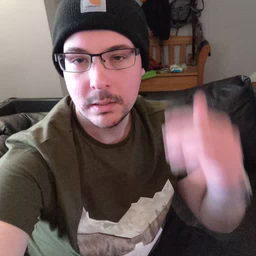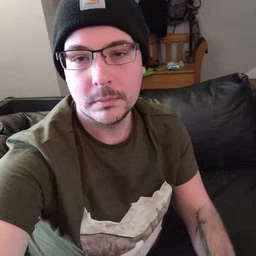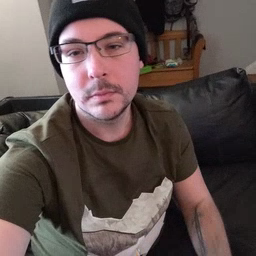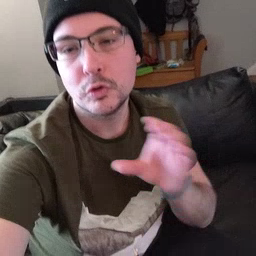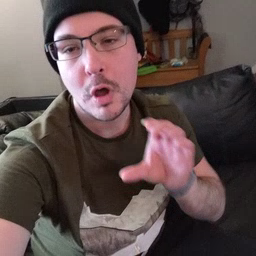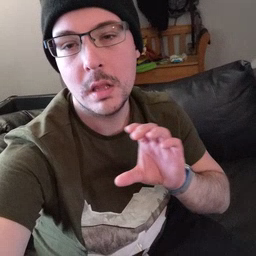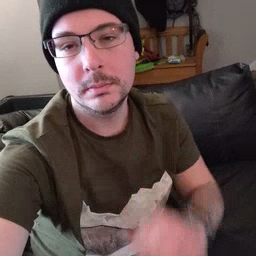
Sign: chocolate